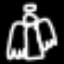
Label: angel